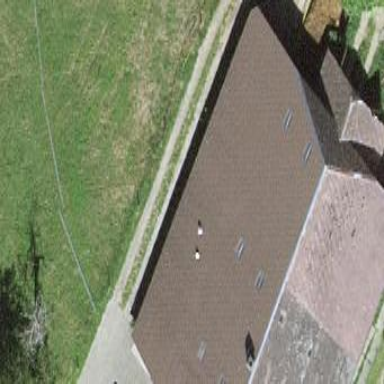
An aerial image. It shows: Farm building.